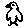
Label: bird